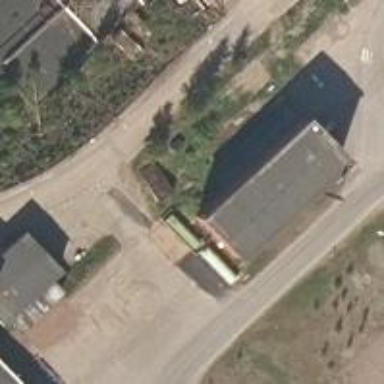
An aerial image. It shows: Industrial building with flat roof.